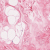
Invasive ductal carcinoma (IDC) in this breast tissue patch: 0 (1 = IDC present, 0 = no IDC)